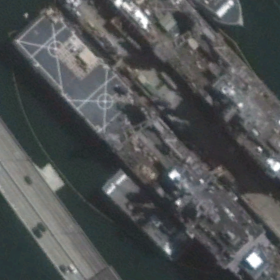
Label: combat